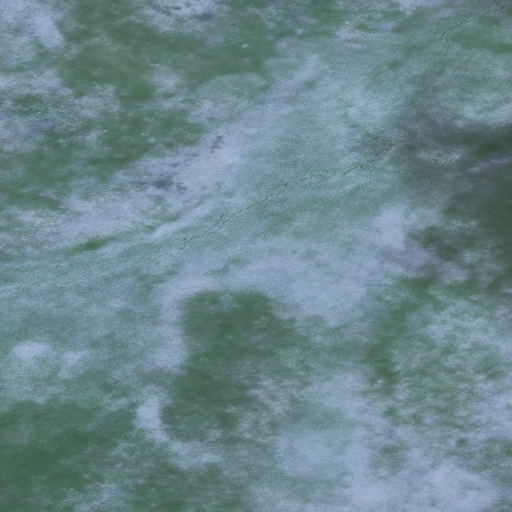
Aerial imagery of island in Alaska named Saint Paul Island containing only unknown